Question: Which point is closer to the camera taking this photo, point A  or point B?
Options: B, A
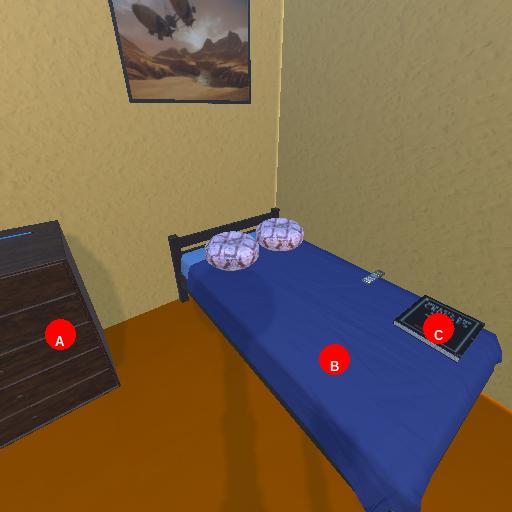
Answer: B